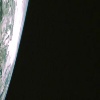
Label: space